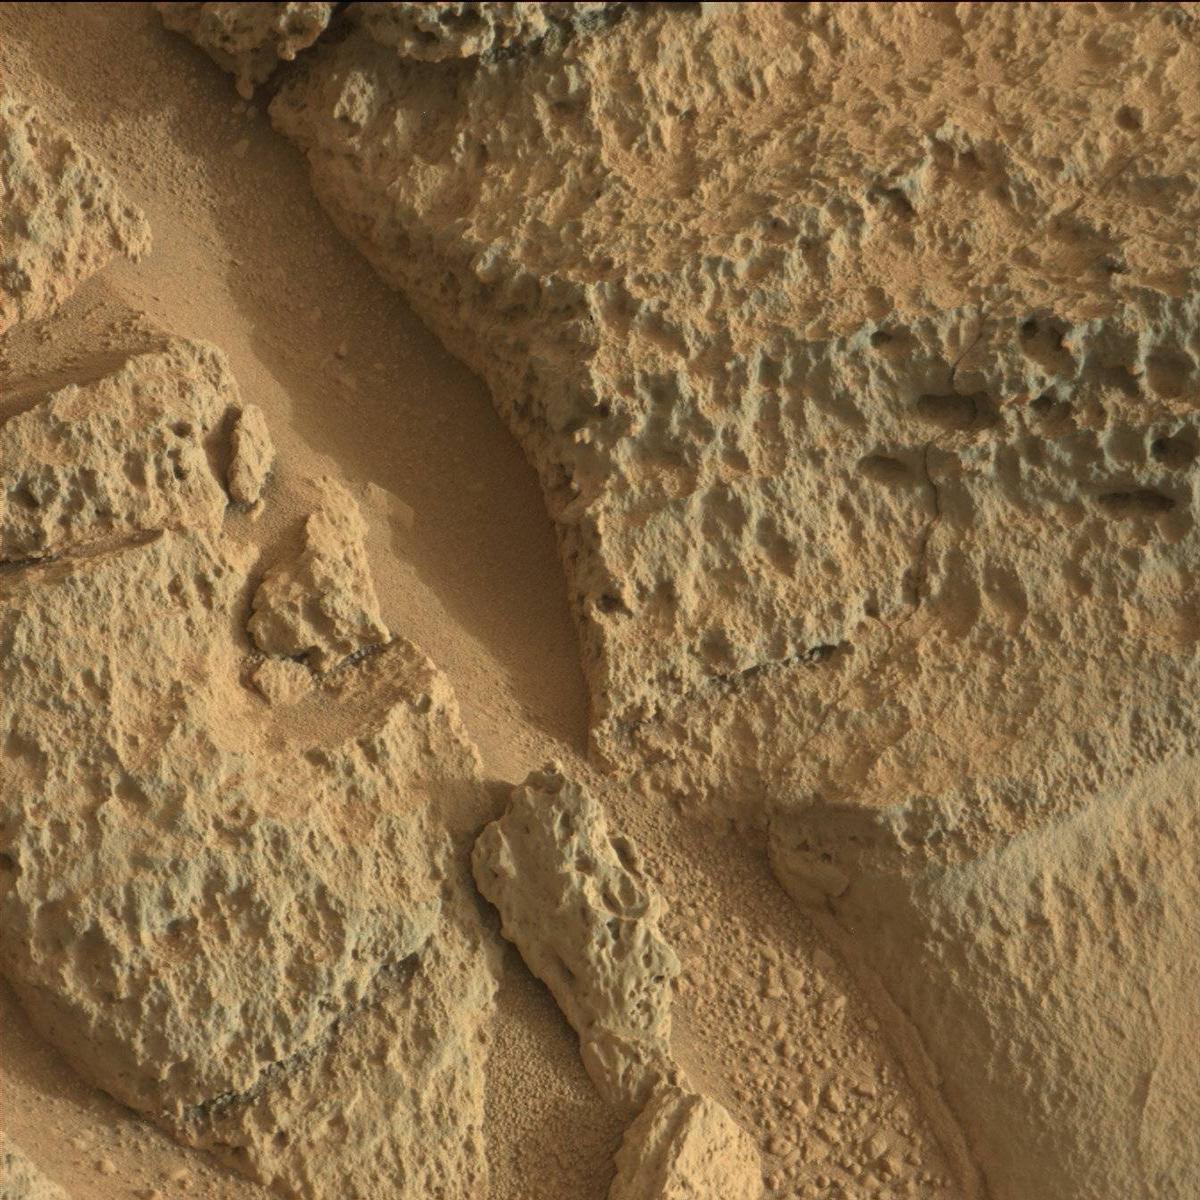
Terrain classes present: Bedrock, Rock, Sand / Soil